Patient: sex M, age 49
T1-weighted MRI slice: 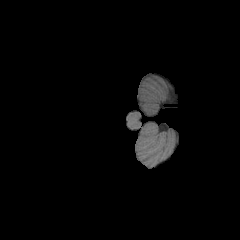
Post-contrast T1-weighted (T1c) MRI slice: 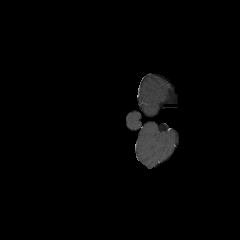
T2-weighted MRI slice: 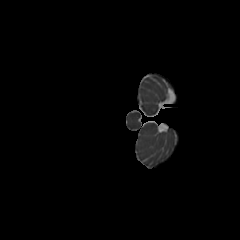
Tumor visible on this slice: no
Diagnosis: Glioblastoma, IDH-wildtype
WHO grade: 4